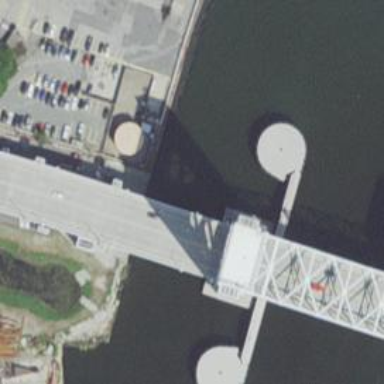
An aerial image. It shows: Primary highway with asphalt surface passing over lift bridge.